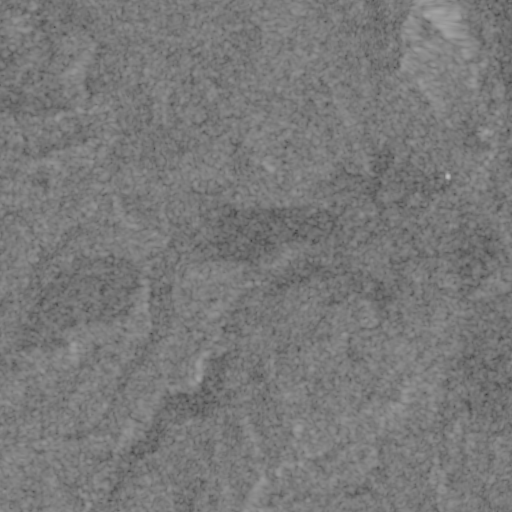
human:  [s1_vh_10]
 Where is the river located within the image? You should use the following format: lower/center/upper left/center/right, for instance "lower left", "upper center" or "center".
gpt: The river is located in the upper right of the image.
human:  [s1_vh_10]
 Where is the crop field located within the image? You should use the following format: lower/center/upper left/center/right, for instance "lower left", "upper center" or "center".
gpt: There is no crop field in the image.

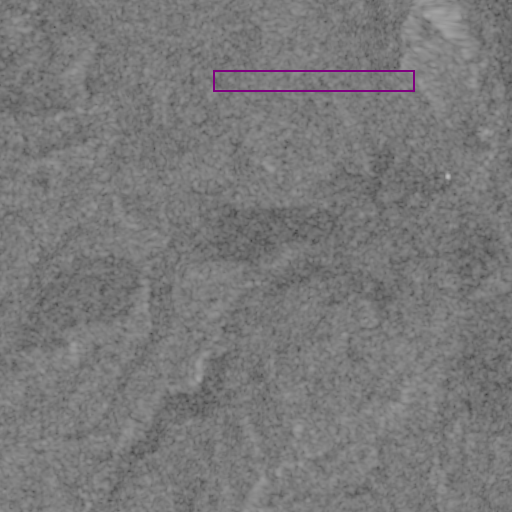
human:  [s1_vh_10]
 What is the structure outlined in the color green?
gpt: There is no green outline.
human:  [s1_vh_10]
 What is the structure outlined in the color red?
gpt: There is no structure outlined in red.